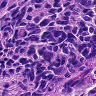
Metastatic tissue present: yes